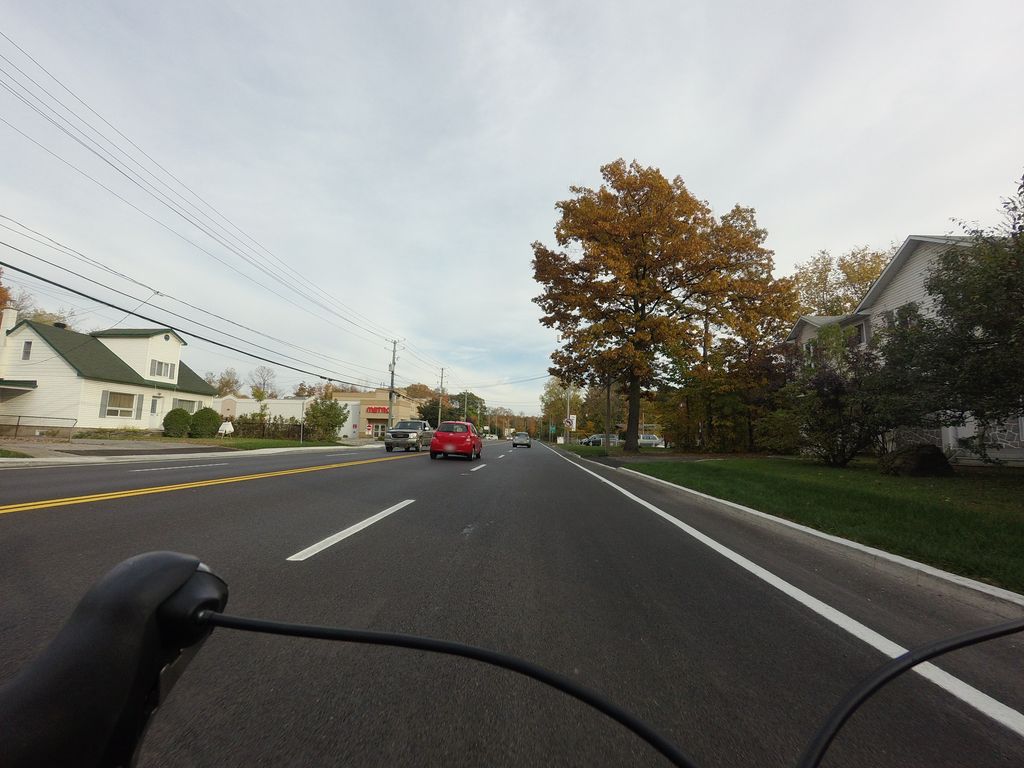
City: ottawa-gatineau